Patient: sex F, age 61
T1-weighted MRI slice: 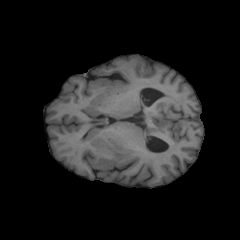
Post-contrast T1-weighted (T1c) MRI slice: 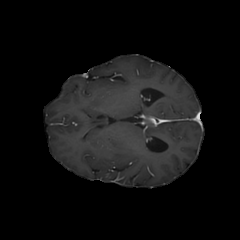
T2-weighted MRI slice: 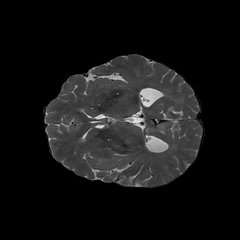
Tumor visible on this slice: yes
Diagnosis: Astrocytoma, IDH-wildtype
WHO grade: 2